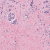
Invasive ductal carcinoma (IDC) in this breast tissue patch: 1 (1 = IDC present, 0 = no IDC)